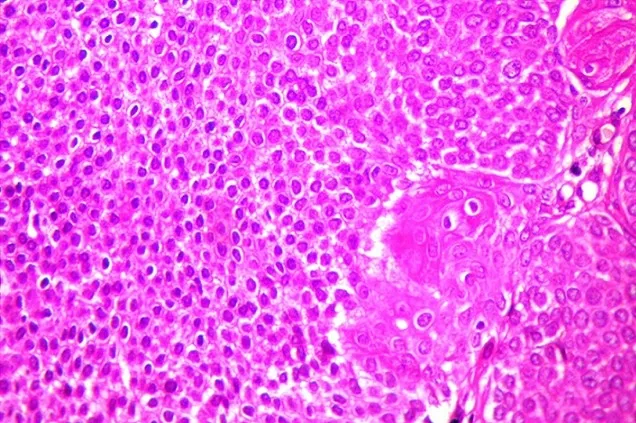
Artifactual retraction spaces surrounding the clusters of tumor cells (hematoxylin eosin x 400).
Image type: pathology (h&e)